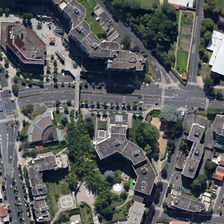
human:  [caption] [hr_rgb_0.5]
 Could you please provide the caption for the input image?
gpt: this residential building design is not very neat .

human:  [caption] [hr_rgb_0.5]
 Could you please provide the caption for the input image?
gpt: several large buildings and some green trees are in a commercial area .

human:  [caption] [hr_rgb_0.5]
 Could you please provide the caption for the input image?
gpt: a relatively upscale residential area .

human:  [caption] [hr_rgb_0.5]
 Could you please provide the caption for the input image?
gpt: several large buildings and some green trees are in a commercial area .

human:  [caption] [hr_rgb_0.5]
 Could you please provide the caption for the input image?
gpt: a relatively upscale residential area .